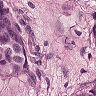
Metastatic tissue present: yes